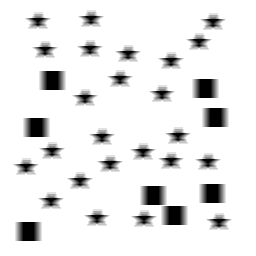
Squares: 8
Triangles: 0
Stars: 24
Total shapes: 32